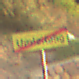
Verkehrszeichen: EndeDerUmleitungsankuendigung
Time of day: SunriseSunset
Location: Outdoor (Nature)
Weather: PartlyCloudy
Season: NotSpecified
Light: Natural